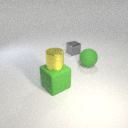
large green rubber sphere in front of small gray metal cube